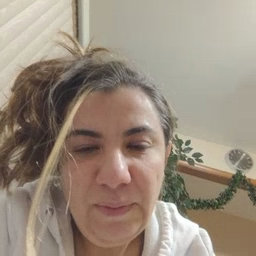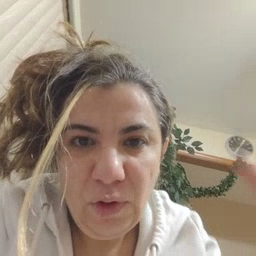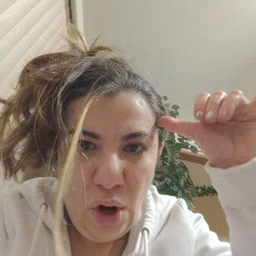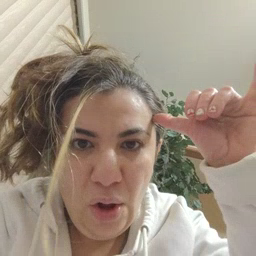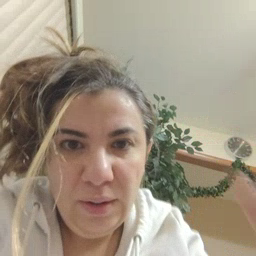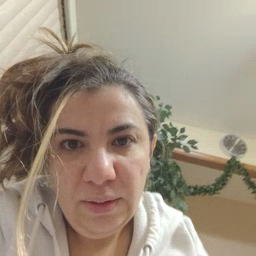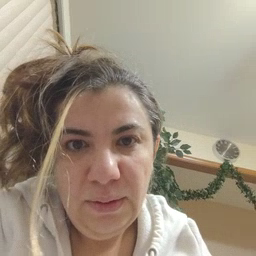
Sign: cow